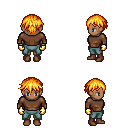
a pixel art fantasy rpg character, female body template, human, dark skin, brown long-sleeve shirt, teal pants, light blonde short bangs hairstyle, gold gloves, brown shoes, four views (front, back, left, right), 2x2 character sprite sheet, small pixel art, hard edges, no anti-aliasing